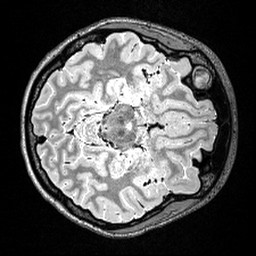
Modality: T2w
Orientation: axial
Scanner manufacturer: siemens
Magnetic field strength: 3 T
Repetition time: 3.2 s
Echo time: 0.566 s